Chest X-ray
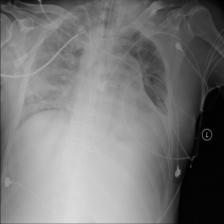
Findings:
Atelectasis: positive
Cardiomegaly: negative
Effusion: positive
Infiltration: negative
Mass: negative
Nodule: negative
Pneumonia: negative
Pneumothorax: negative
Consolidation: negative
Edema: negative
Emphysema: negative
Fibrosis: negative
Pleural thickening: negative
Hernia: negative